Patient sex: M
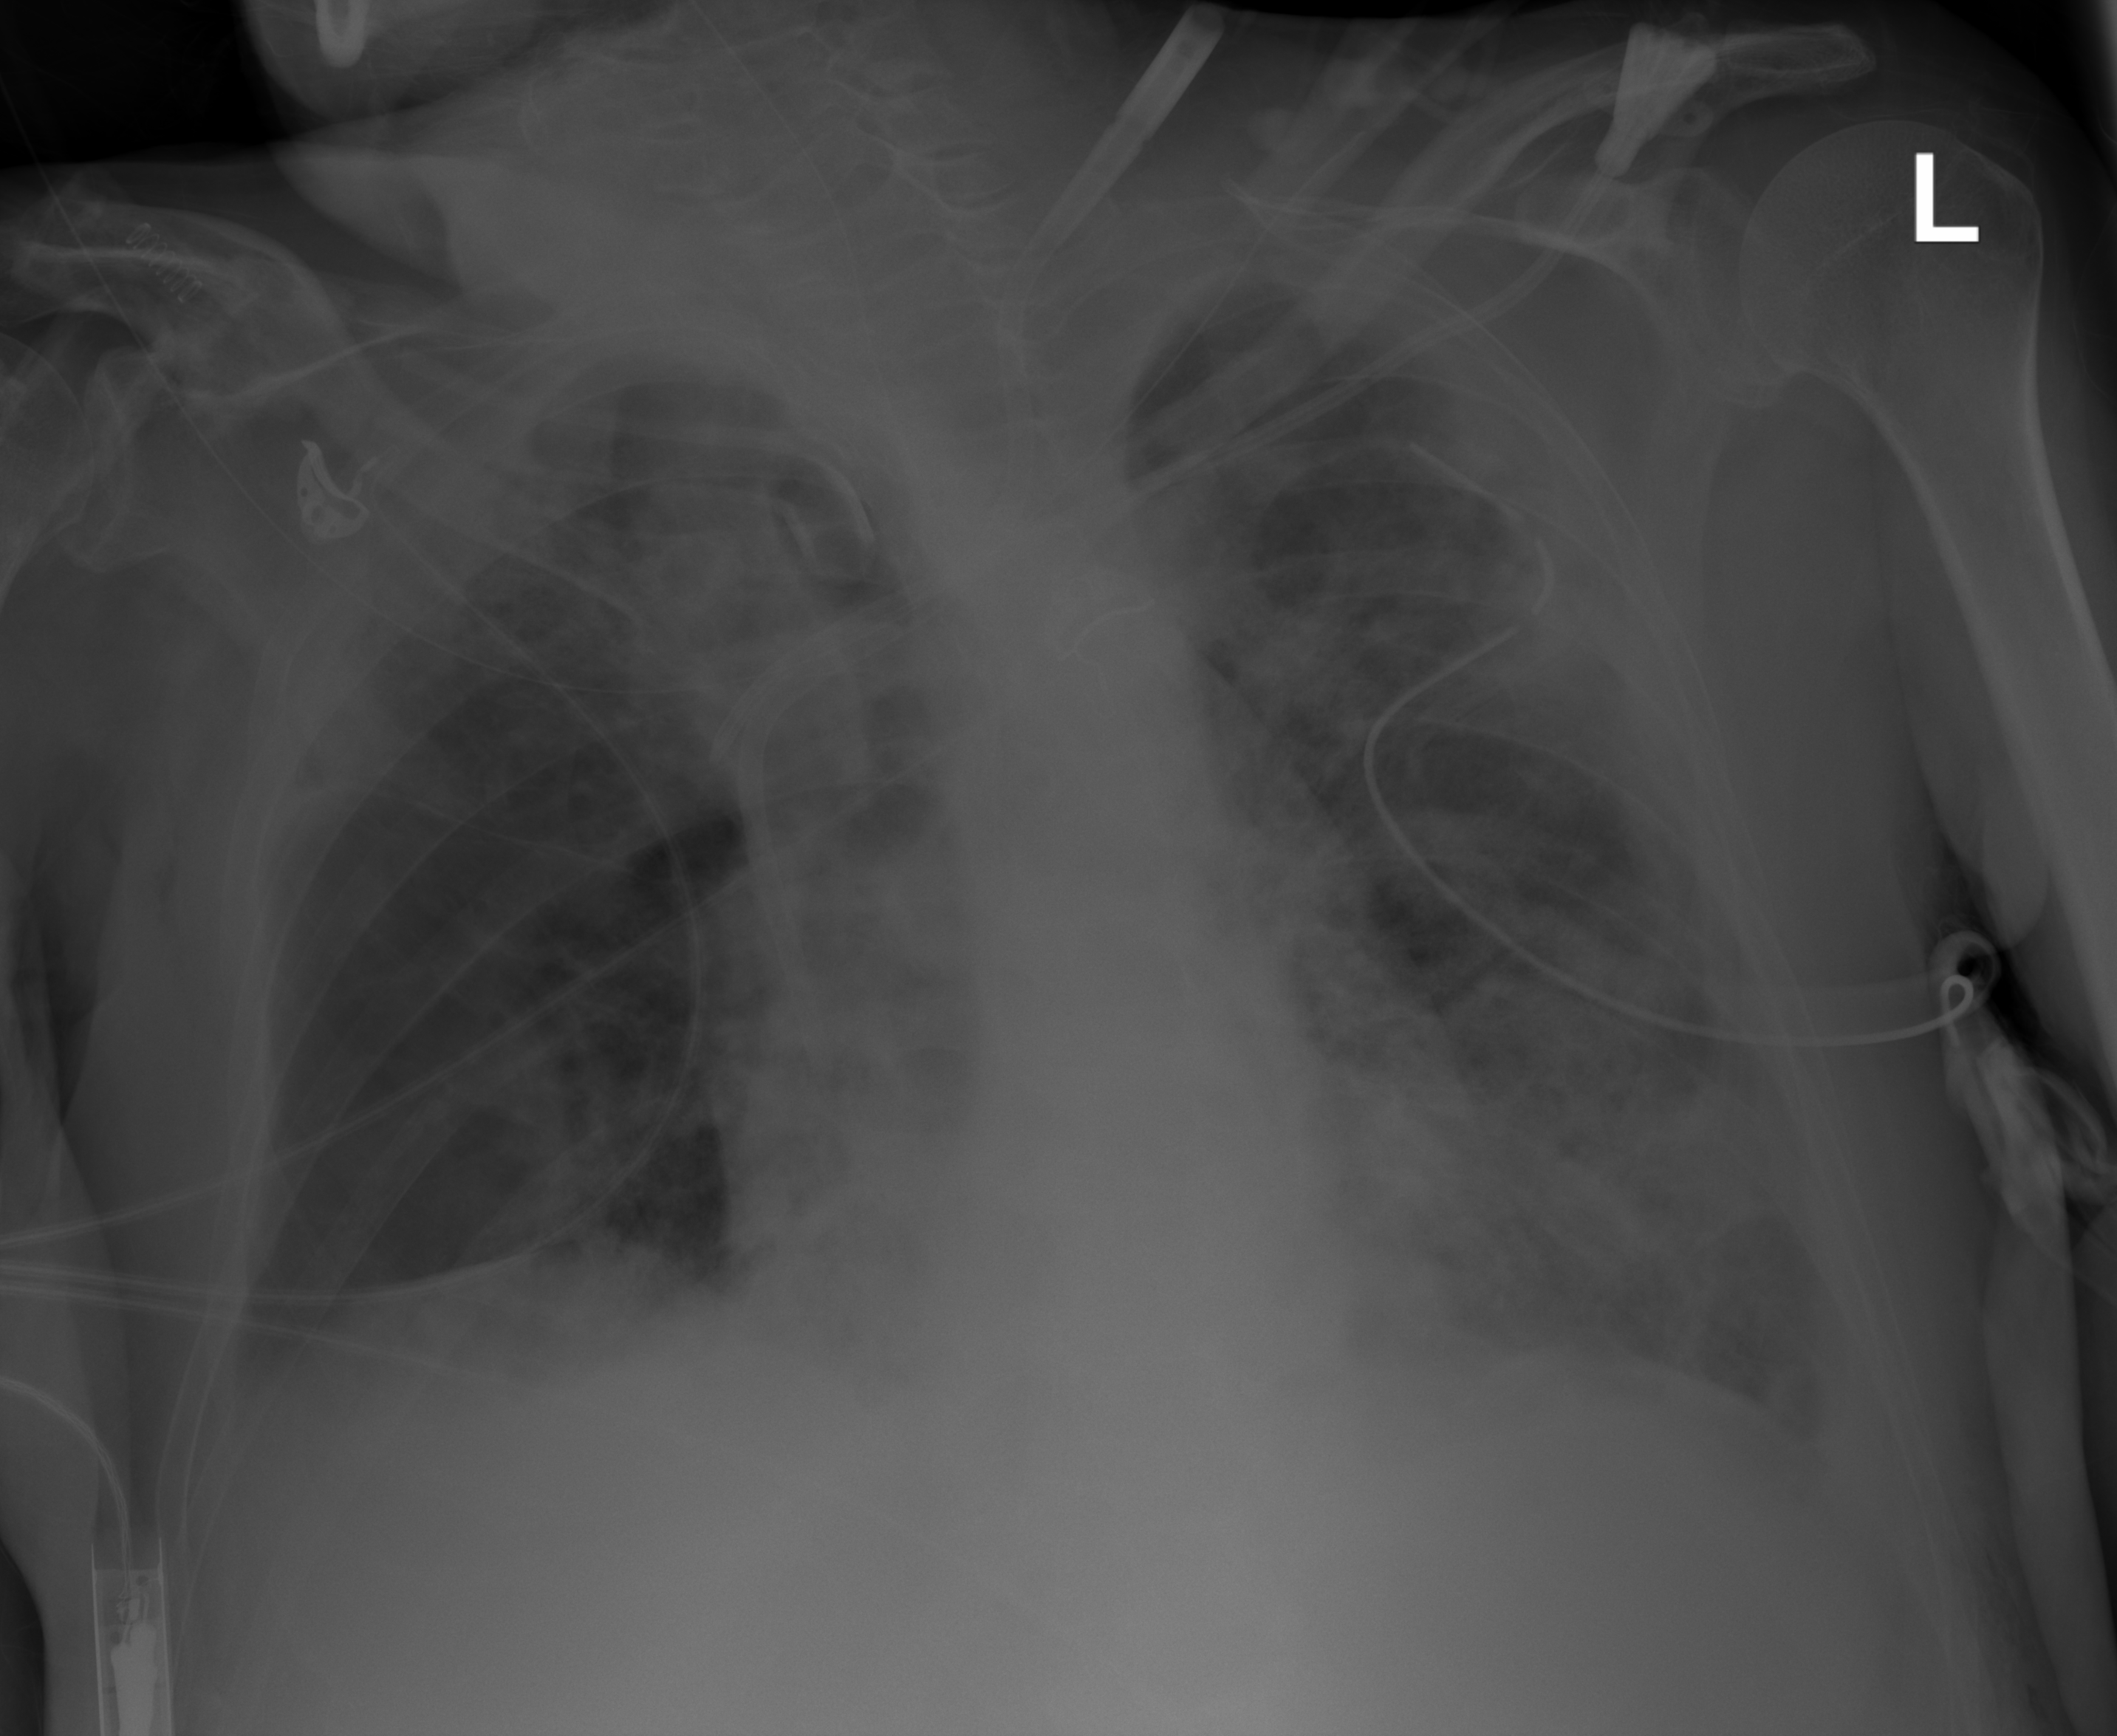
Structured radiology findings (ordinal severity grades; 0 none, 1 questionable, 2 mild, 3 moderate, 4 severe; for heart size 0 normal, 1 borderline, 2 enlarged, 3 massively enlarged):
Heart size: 0
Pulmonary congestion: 0
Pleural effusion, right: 0
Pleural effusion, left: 2
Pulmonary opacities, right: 3
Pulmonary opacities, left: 3
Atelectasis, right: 0
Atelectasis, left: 2